Question: I have an activity with very basic Layout code:
'''
<?xml version="1.0" encoding="utf-8"?>
<RelativeLayout xmlns:android="http://schemas.android.com/apk/res/android"
android:orientation="vertical"
android:layout_width="fill_parent"
android:layout_height="fill_parent"
>
<TextView
android:id = "@+id/WebServiceClassInformation"
android:text = "Making connection with servers"
android:layout_centerInParent = "true"
android:layout_width = "wrap_content"
android:layout_height = "wrap_content">
</TextView>
</RelativeLayout>
'''
In my 'OnCreate()' method, I am updating the values of this text view. Its code is following:
'''
protected override void OnCreate (Bundle bundle)
{
base.OnCreate (bundle);
SetContentView (Resource.Layout.CallWebServiceLayout);
webServiceClassInfo = FindViewById<TextView> (Resource.Id.WebServiceClassInformation);
if (InternetConnectionCheck._InternetIsAvailable (this))
{
webServiceClassInfo.Text = "Stay Connected to Internet";
System.Threading.Thread.Sleep (1000);
}
StartService (new Intent(this, typeof(MyService)));
StartActivity (new Intent(this, typeof(Login)));
}
'''
Now, here is an interesting thing. While debugging, when control is on "Stay Connected" line, and passes it to go to Sleep line, TextView does not show on my phone's screen and the updated text is also not shown, but it sleeps for 1 sec, and navigates to Login activity.
From there, when I press back, I can see the TextView with its updated value. Here is a screenshot from phone.

So this is the problem. I want user to see the text for 1 sec, but it navigates to next activity. Any suggestions ?? What am I missing here ?
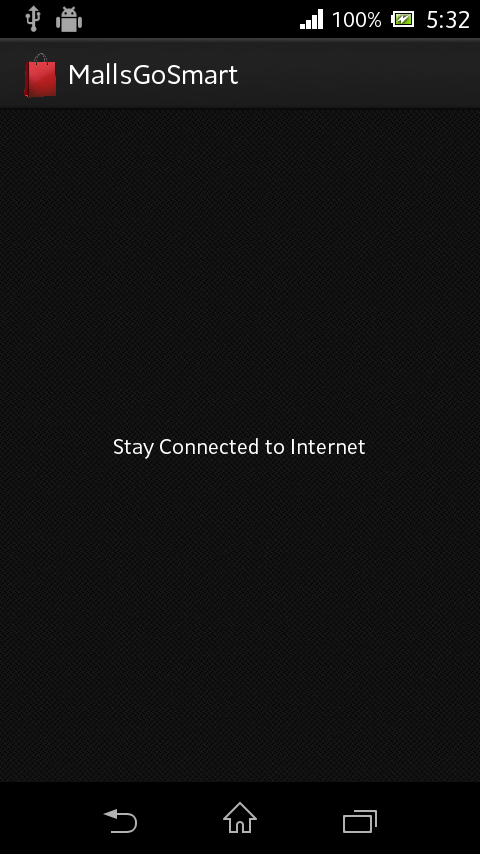
Answer: You should override OnResume and put the code there. Make the resum async function and then use await. This will allow the UI to update itself. I have not tested the sample below but that should do the job.
'''
protected async override void OnResume()
{
base.OnResume();
if (InternetConnectionCheck._InternetIsAvailable (this))
{
webServiceClassInfo = FindViewById<TextView> (Resource.Id.WebServiceClassInformation);
webServiceClassInfo.Text = "Stay Connected to Internet";
await Task.Delay(1000);
}
StartService (new Intent(this, typeof(MyService)));
StartActivity (new Intent(this, typeof(Login)));
}
'''